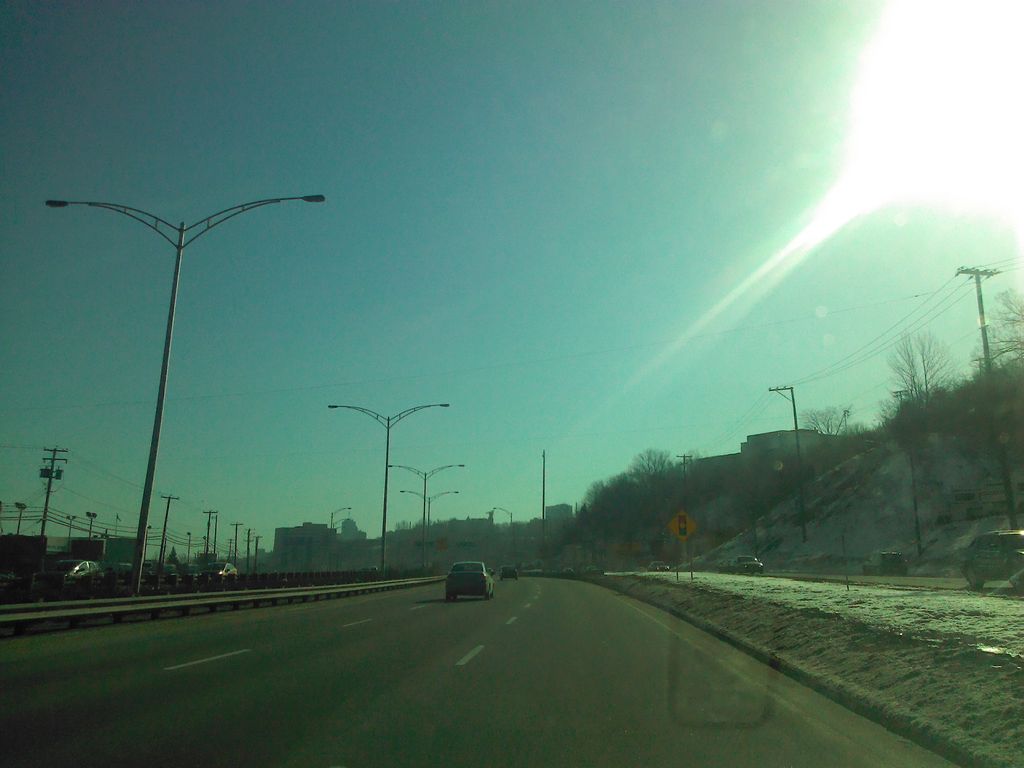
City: quebec_city